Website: home-depot
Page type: delivery-shipping
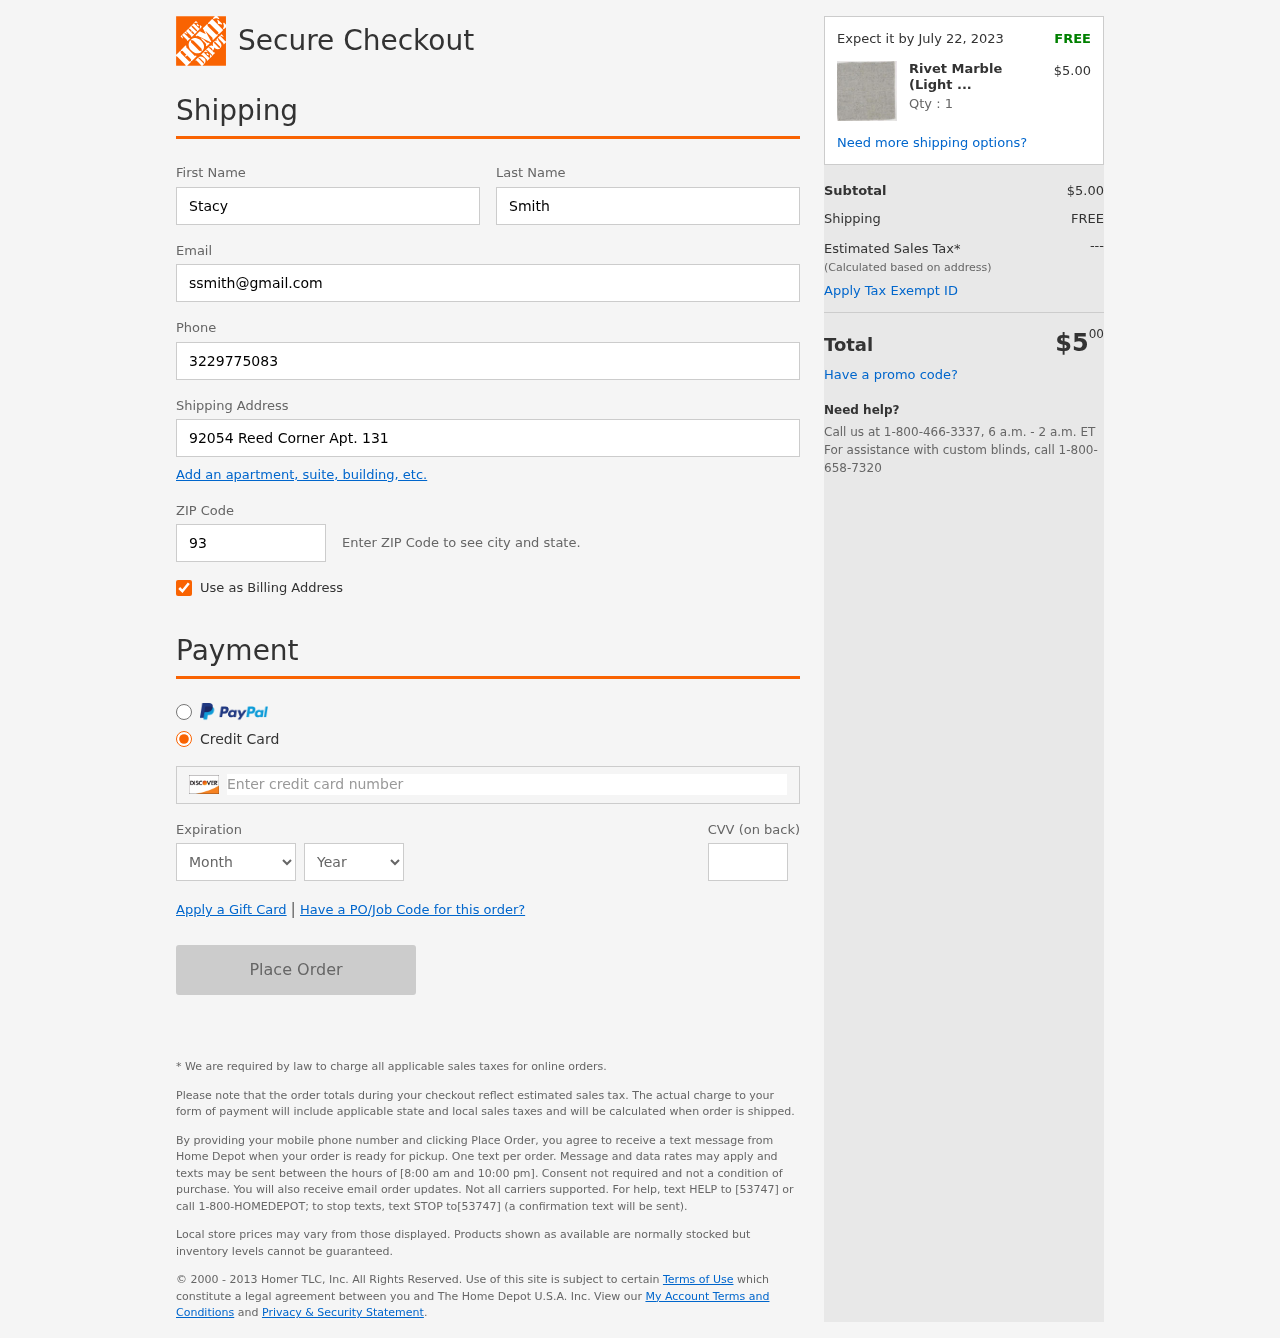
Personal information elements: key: PII_CARD_CVV
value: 965
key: PII_CARD_EXPIRY_MONTH
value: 05
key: PII_CARD_EXPIRY_YEAR
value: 27
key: PII_CARD_NUMBER
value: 6011 5290 5161 0154
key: PII_EMAIL
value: ssmith@gmail.com
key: PII_FIRSTNAME
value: Stacy
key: PII_LASTNAME
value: Smith
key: PII_PHONE
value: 3229775083
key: PII_POSTCODE
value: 93741
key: PII_STREET
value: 92054 Reed Corner Apt. 131
Product elements: key: PRODUCT1_NAME
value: Rivet Marble (Light Grey) Swatch, Rivet
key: PRODUCT1_PRICE
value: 5
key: PRODUCT1_QUANTITY
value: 1
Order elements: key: ORDER_DELIVERY_DATE
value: Expect it by July 22, 2023
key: ORDER_SUBTOTAL
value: $5.00
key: ORDER_SHIPPING_COST
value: FREE
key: ORDER_TOTAL
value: $500